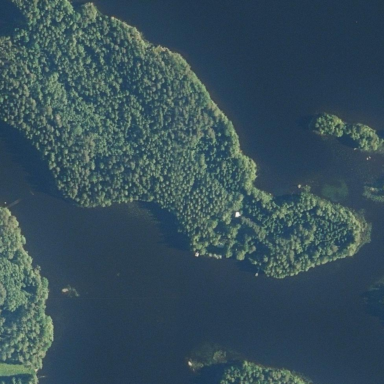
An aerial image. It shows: Islet covered with woodland.